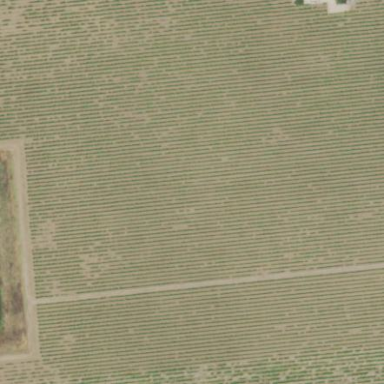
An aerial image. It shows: Vineyard with wine grapes as the crop.